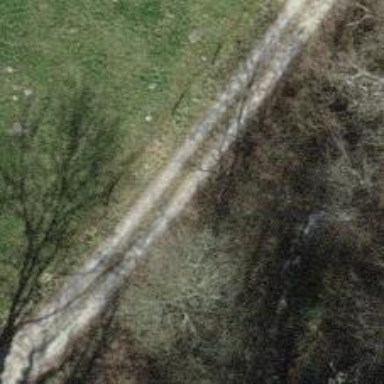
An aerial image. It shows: Unpaved track with grade2 track type.